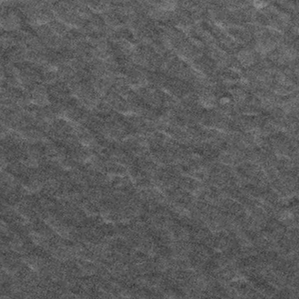
Label: frost